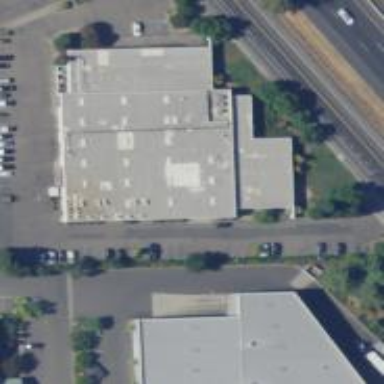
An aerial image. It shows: Industrial building.